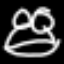
Label: frog